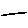
Label: line